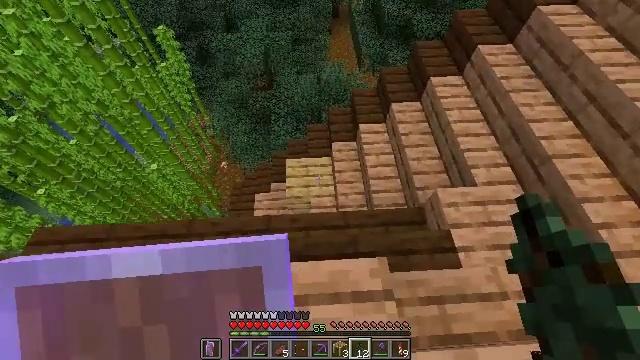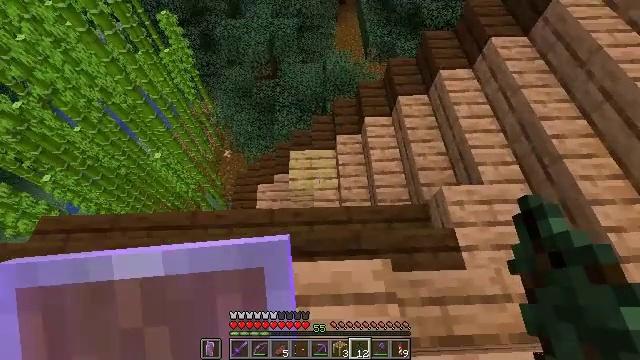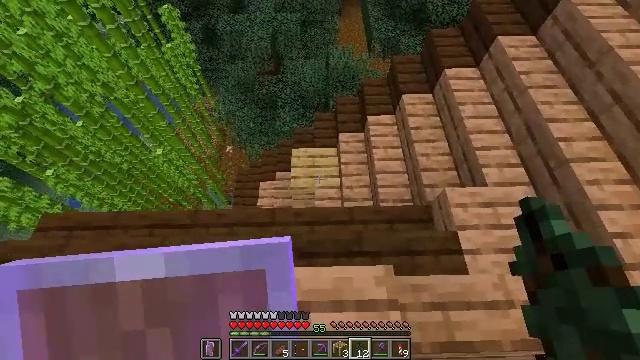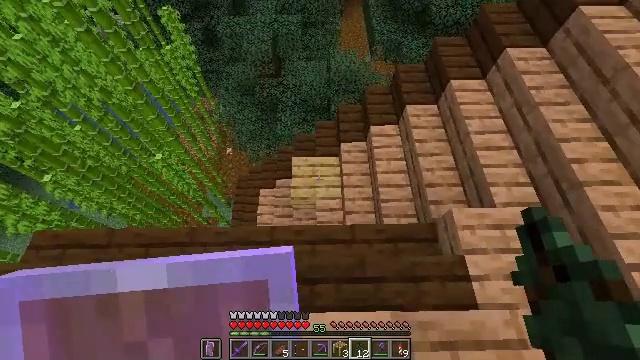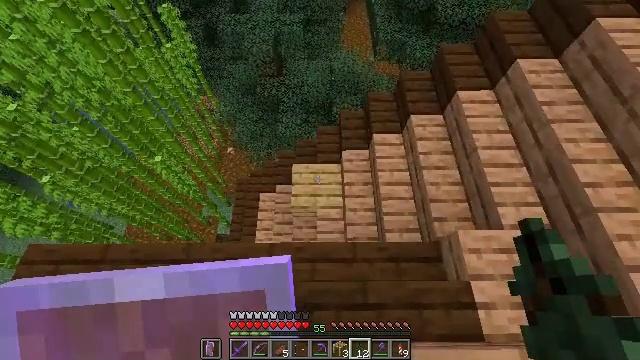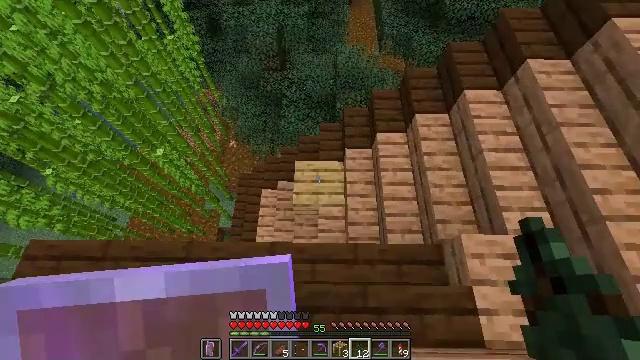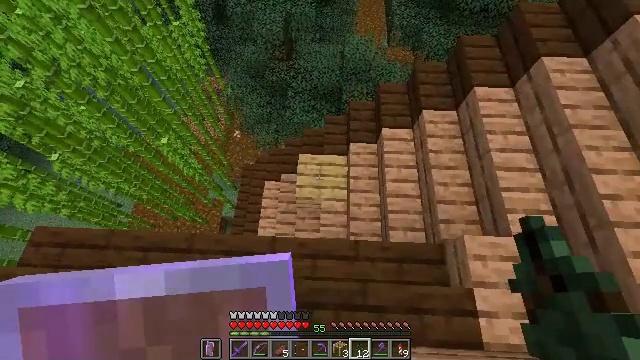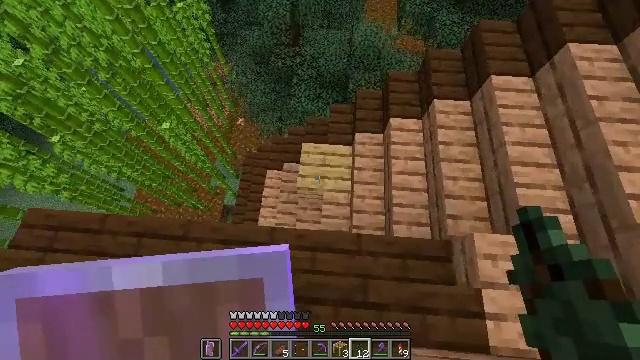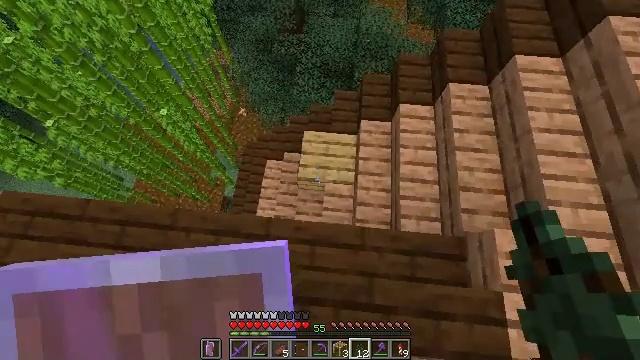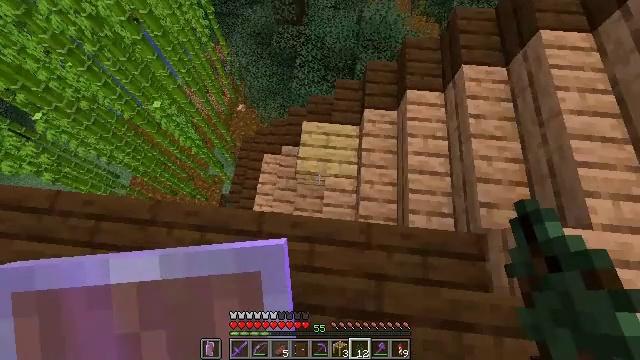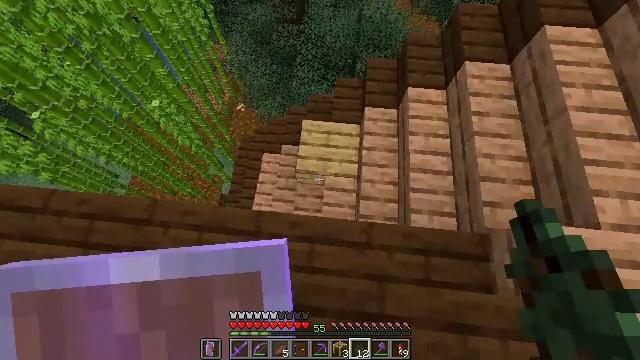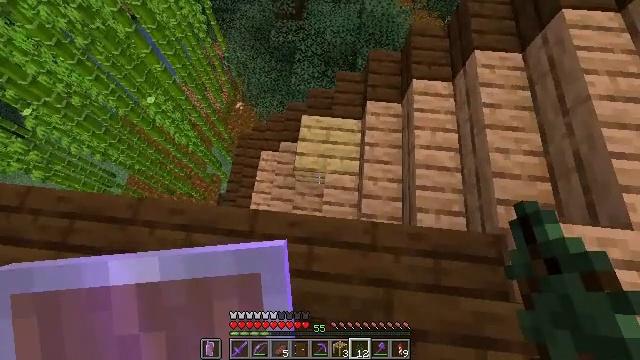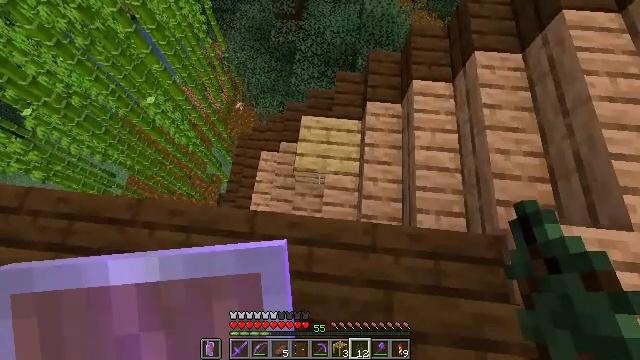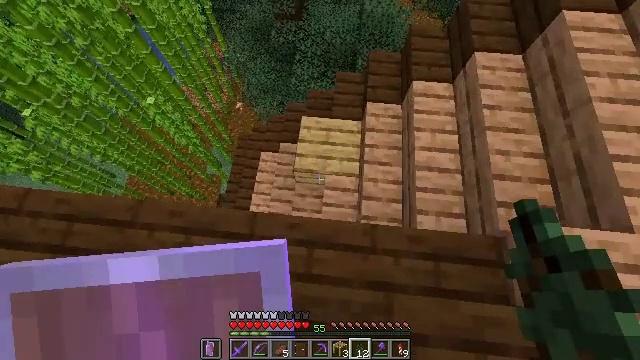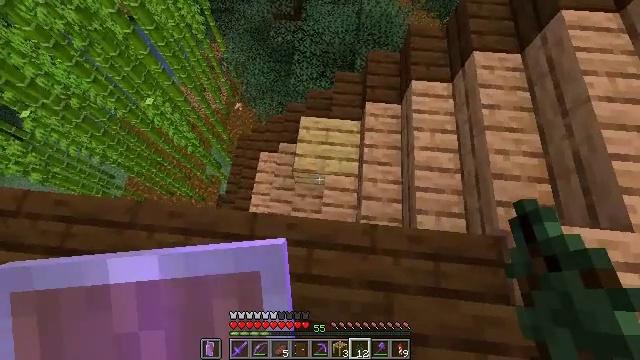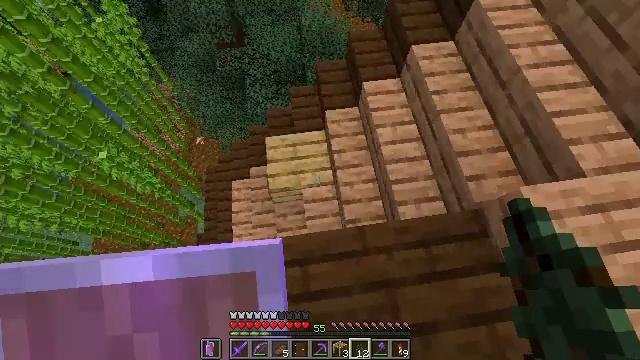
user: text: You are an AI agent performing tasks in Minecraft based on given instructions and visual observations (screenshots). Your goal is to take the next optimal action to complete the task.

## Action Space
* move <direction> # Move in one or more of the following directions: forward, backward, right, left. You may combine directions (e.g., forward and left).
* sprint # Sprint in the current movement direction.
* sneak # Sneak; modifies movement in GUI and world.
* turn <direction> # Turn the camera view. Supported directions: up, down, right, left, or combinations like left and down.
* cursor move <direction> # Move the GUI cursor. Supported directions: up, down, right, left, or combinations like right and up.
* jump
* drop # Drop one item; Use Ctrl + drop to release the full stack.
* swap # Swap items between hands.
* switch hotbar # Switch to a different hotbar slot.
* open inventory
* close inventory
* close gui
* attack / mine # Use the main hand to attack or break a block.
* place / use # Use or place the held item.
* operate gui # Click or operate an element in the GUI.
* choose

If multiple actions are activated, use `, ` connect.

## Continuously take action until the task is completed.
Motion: motion action
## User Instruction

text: Gather items from the brown shulker box by mining it.
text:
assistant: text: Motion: move forward, turn left and down
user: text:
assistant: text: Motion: move forward
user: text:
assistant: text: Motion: move forward
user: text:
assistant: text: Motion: move forward
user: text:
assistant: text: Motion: turn left and down
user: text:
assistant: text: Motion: turn left and down
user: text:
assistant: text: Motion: turn left and down
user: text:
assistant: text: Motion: turn left and down
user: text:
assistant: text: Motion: no_op
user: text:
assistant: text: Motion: no_op
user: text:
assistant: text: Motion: no_op
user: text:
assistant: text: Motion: no_op
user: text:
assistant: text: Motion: no_op
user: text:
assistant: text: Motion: no_op
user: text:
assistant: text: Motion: turn right and up
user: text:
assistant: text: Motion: turn right and up
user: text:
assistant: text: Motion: turn right and up
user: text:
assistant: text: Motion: turn right and up
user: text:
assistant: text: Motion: turn right and up
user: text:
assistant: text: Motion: turn right and up
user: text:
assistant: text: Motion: no_op
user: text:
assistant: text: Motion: no_op
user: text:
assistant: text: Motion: move forward
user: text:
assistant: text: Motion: move forward, turn left
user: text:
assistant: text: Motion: move forward, turn left
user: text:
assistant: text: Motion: move forward
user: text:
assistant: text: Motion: move forward
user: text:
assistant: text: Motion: move forward
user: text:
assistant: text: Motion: move forward
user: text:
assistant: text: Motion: move forward